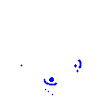
Particle: pion